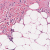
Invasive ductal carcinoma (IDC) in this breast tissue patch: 1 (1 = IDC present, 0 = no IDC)